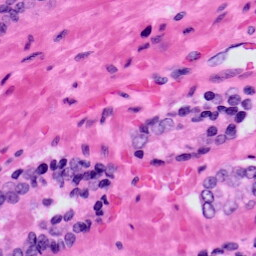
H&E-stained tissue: Prostate